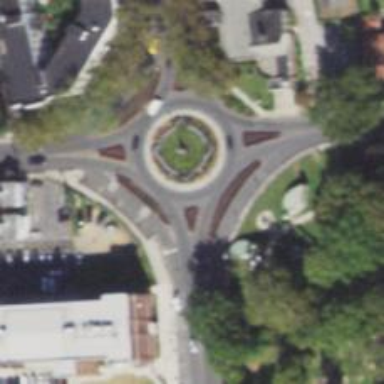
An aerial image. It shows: Roundabout at primary highway.